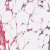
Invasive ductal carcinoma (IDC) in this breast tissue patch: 1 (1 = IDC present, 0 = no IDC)